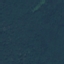
Land use / land cover class: Forest